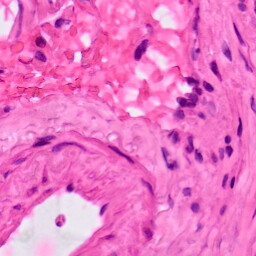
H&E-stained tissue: Lung